四年级 · 计数
如图, 已知 $\mathrm{a} / \mathrm{b}$, 请你数一数梯形一共有（）。

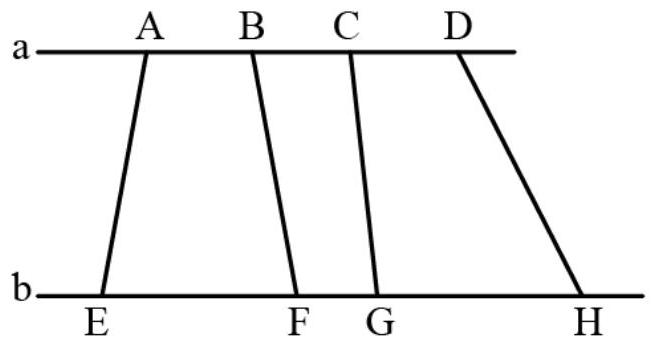
A. 3 个
B. 4 个
C. 5 个
D. 6 个
答案: D
解析: 答案: $\mathrm{D}$

【分析】由图可知, 单个的梯形有 3 个, 两部分组成的有 2 个, 三部分组成的有 1 个, 然后把个数相加, 即可解题。

【详解】 $3+2+1=6$ (个)

所以梯形一共有 6 个。

故答案为: D

【点睛】本题解题的关键是要按顺序分类计数, 防止遗漏。